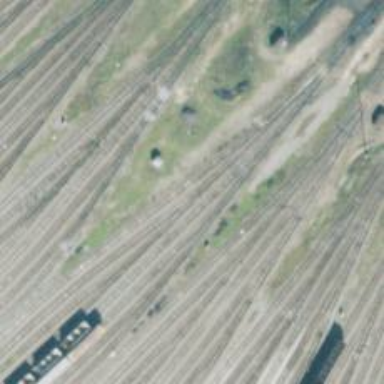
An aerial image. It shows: Railway yard in service.